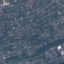
Label: Residential